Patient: sex M, age 60
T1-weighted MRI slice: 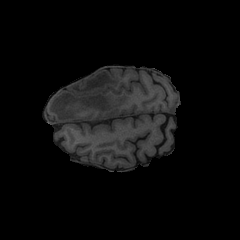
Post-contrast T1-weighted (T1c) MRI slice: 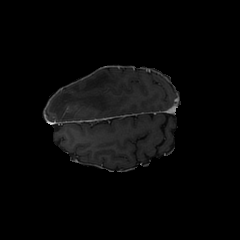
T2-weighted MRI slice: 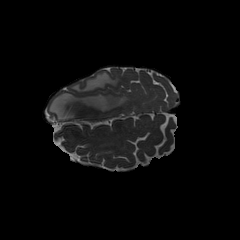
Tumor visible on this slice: yes
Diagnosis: Glioblastoma, IDH-wildtype
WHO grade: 4